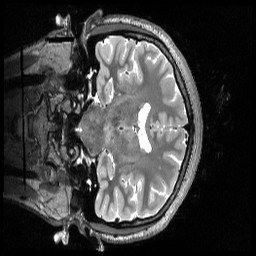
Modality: T2w
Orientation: coronal
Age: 22
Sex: female
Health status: healthy
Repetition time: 3.2 s
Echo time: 0.563 s